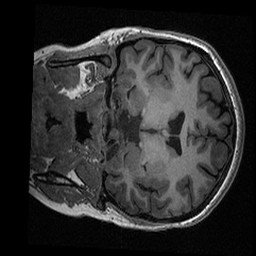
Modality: T1w
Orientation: coronal
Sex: female
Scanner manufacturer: ge
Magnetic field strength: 3 T
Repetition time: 0.0064 s
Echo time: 0.00281 s